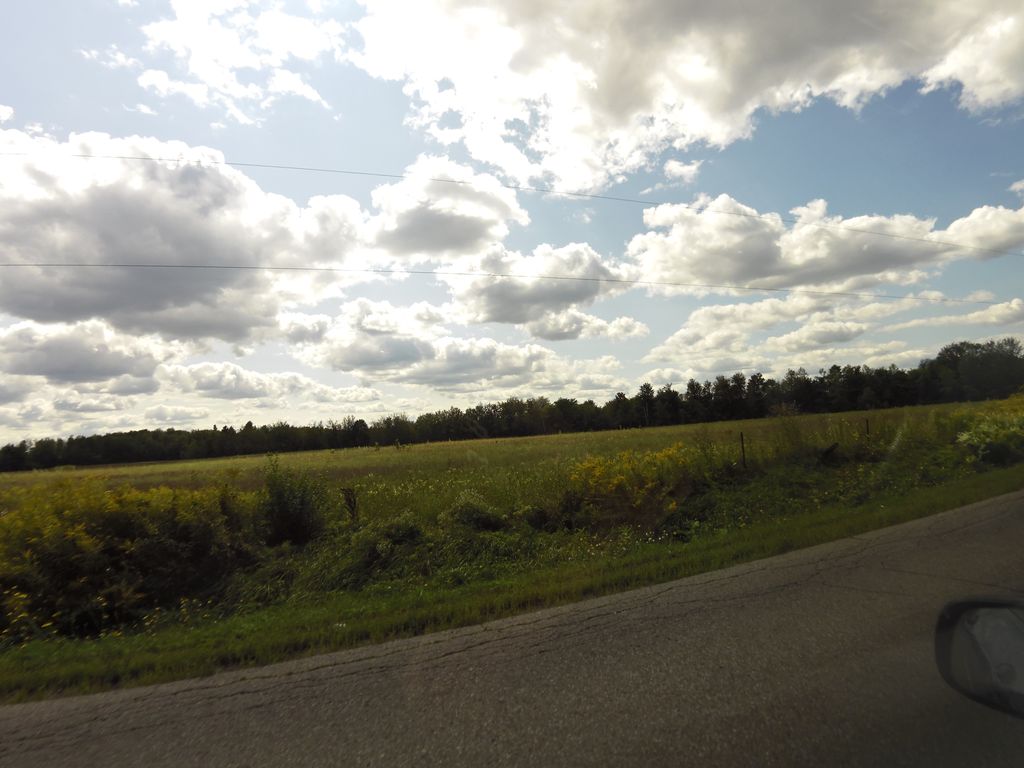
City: ottawa-gatineau